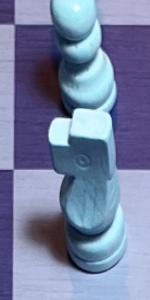
Label: Knight_White